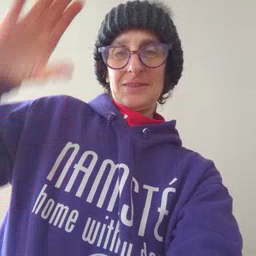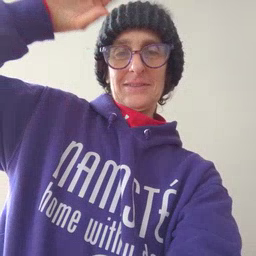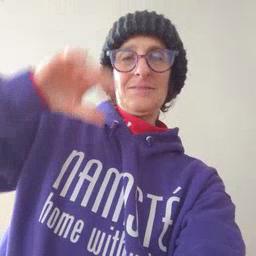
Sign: sun